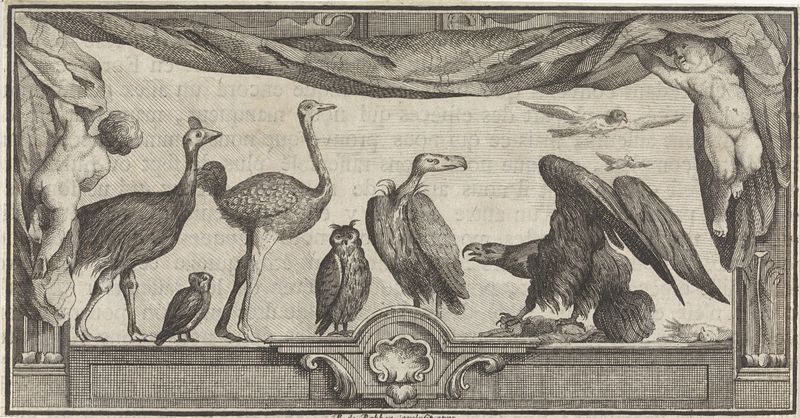
Titel: Vogels en roofvogels getoond door putti
Künstler: Barent de Bakker
Standort: Amsterdam
Institution: Rijksmuseum
Schlagwörter: architecture, curtain, feathers, men, white, black, gray, grey, hair, angel, death, boy, child, feet, stand, drawing, paper, frame, animals, bird, etching, monochrome, peacock, tail, birds, eagle, falcon, flight, fly, flying, wings, children, small, cherub, cherubs, cupid, putto, music, butt, large, engraving, animal, legs, cloth, claws, lithograph, baby, emu, shell, beak, standing, textile, symbol, boys, stage, crowns, carved, beaks, graphics, owl, colorless, vulture, ostrich, tails, talons, crests, seagull, offset, tufts, dead bird, emus, cherbs, ostridge, ostritch